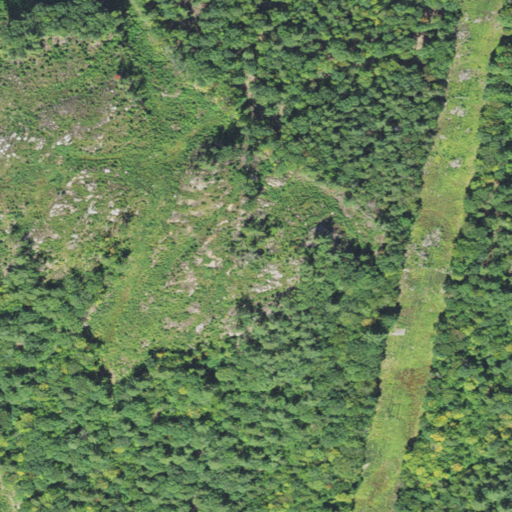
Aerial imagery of mountain in New Hampshire named White Oak Hill containing shrub, mixed forest, deciduous forest, evergreen forest, and grassland